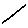
Label: line